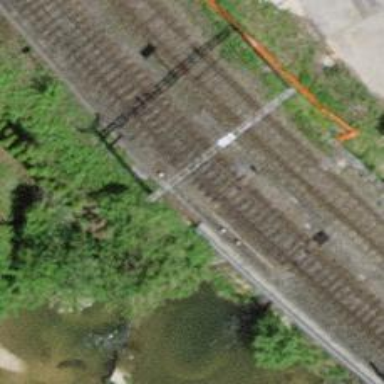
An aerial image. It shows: Railway switch.